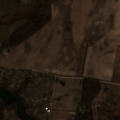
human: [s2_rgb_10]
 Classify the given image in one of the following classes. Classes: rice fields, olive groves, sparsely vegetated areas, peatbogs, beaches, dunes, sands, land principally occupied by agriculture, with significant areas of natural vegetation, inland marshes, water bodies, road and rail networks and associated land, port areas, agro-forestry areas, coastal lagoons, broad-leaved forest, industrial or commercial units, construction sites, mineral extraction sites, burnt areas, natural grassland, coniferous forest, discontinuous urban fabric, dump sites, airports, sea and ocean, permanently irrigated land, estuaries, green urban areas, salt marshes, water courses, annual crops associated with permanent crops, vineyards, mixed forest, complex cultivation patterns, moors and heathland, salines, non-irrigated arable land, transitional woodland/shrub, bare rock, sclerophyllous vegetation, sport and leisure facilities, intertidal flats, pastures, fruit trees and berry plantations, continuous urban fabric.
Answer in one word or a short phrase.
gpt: non-irrigated arable land, complex cultivation patterns, broad-leaved forest, water bodies